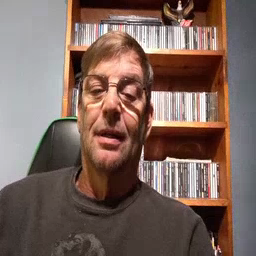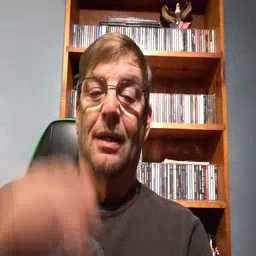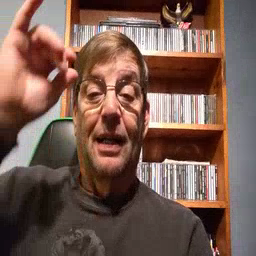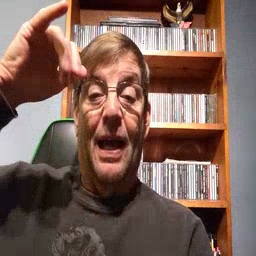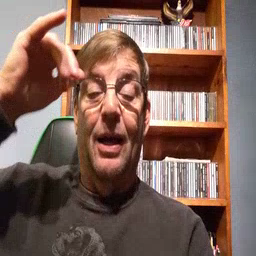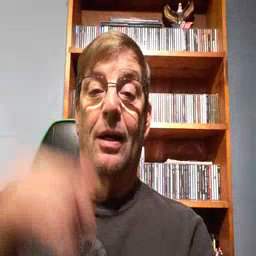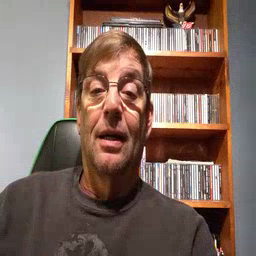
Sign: cow